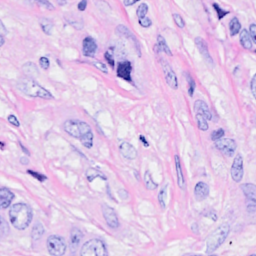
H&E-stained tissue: Breast